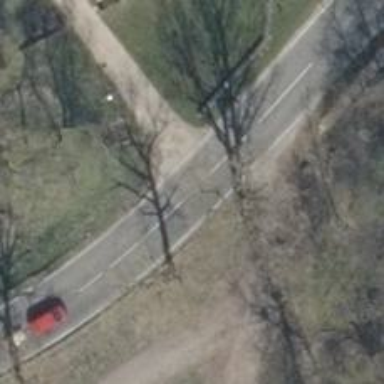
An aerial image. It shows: Secondary road with asphalt surface.